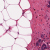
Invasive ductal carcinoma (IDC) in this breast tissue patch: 0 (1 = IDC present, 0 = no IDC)